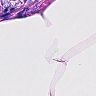
Metastatic tissue present: no